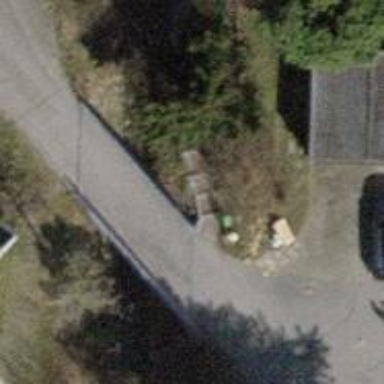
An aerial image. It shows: Compacted steps on the road.